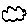
Label: cloud